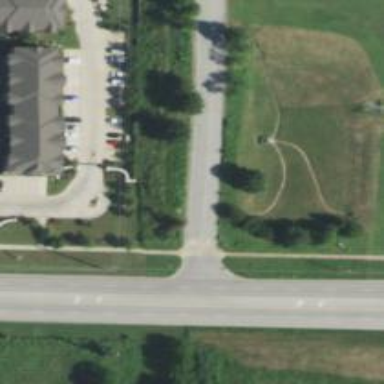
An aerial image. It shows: Stop road.